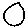
Label: circle